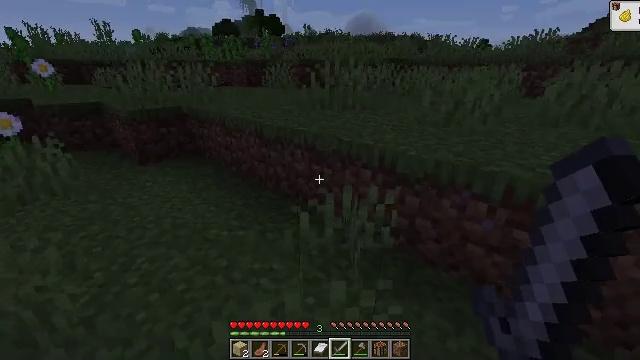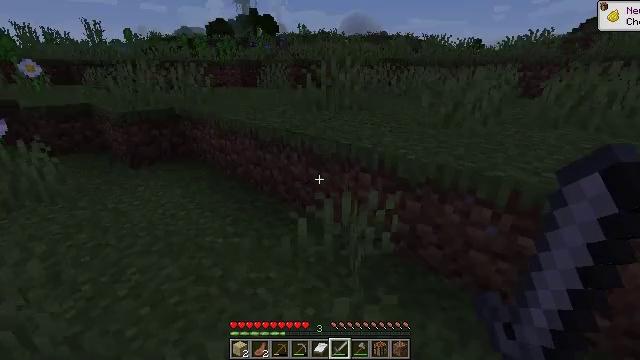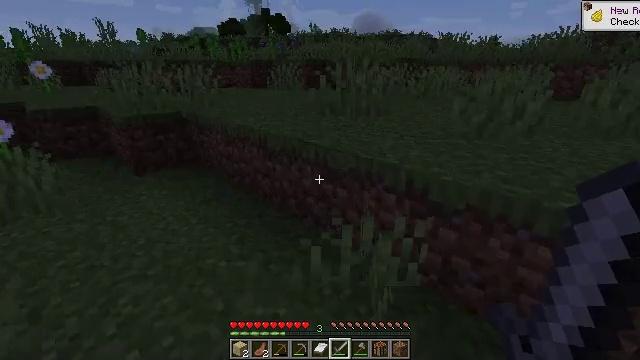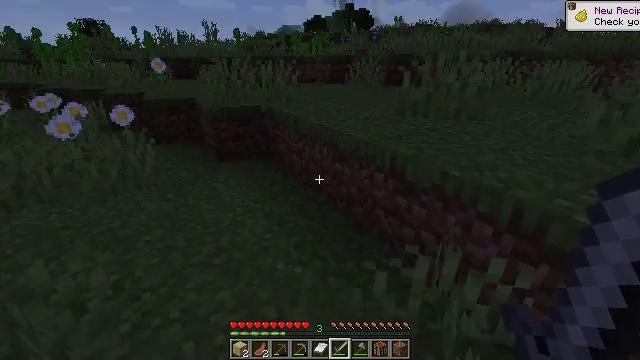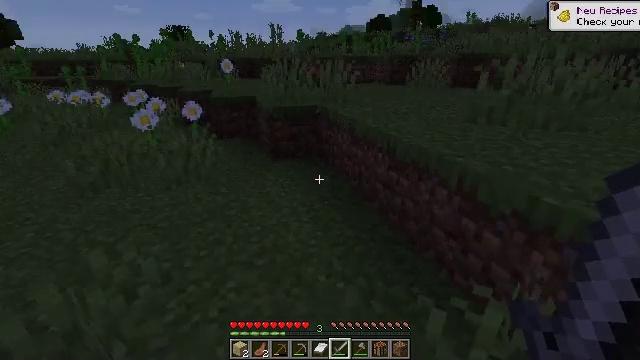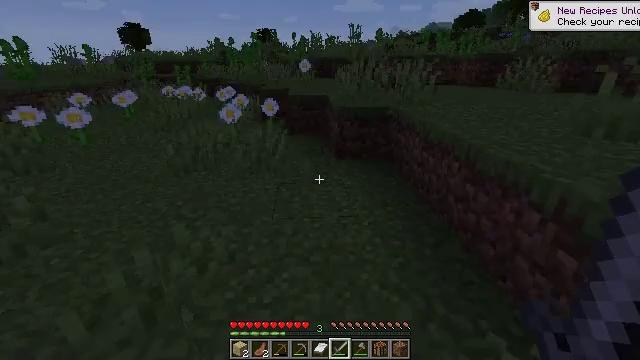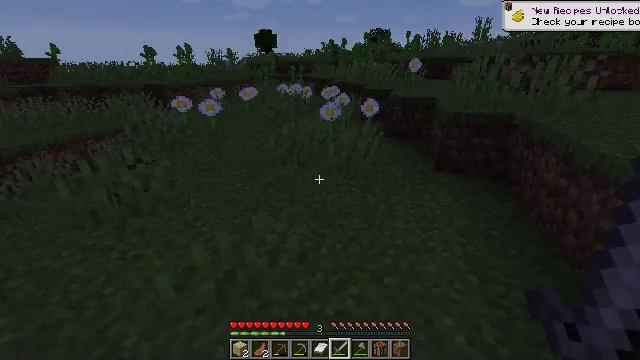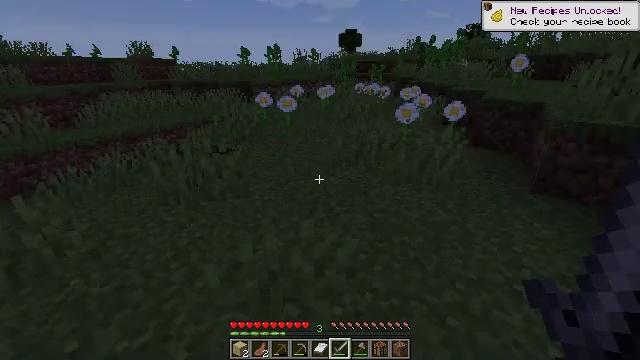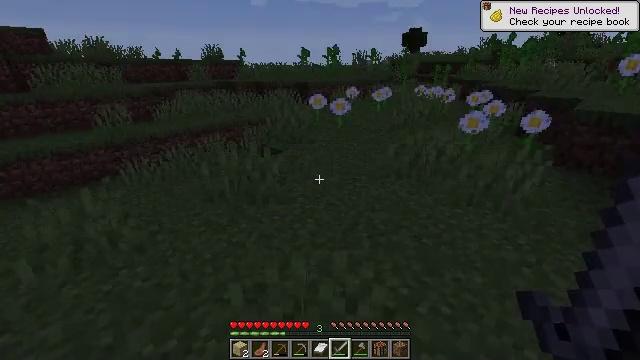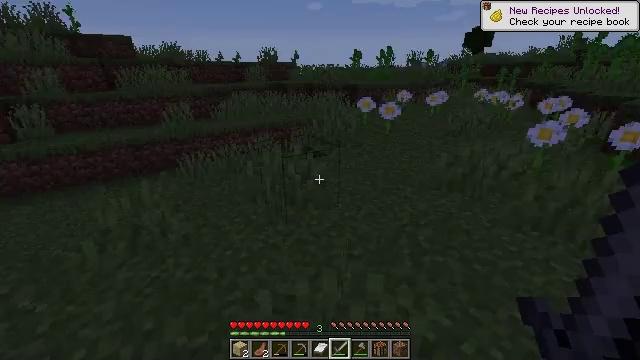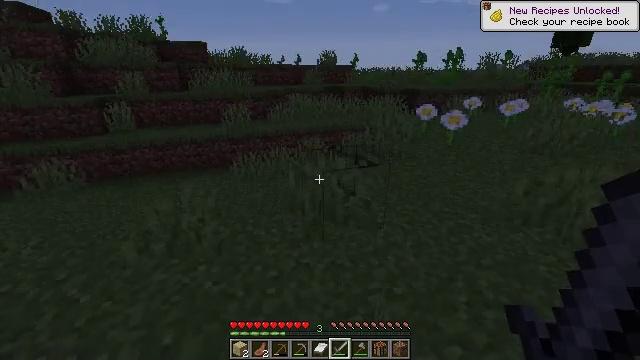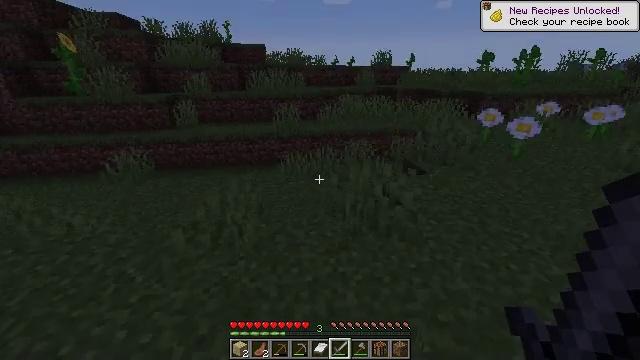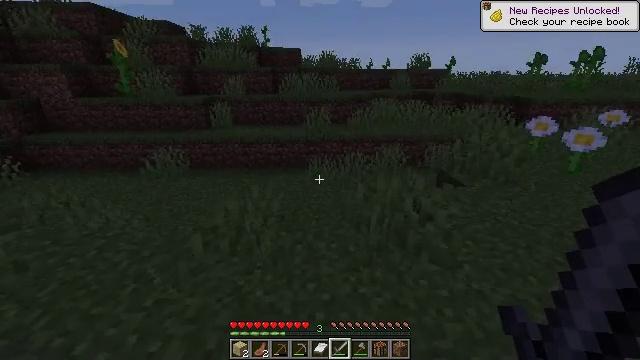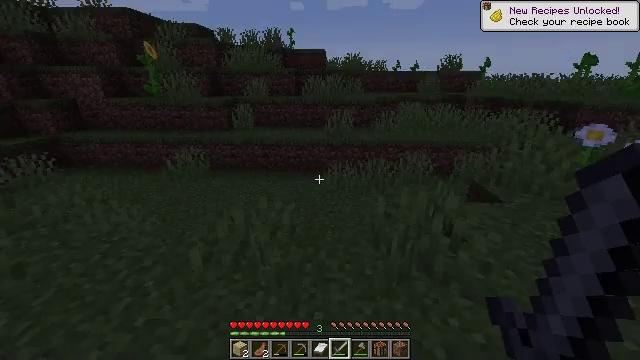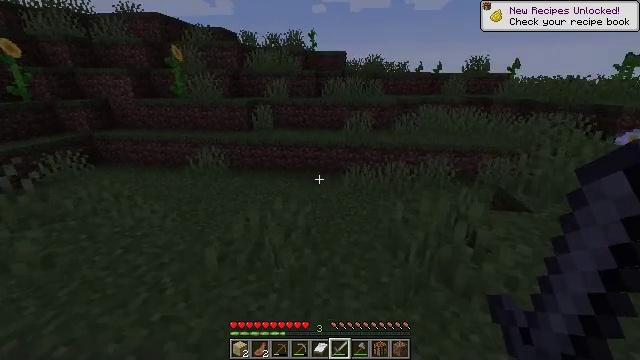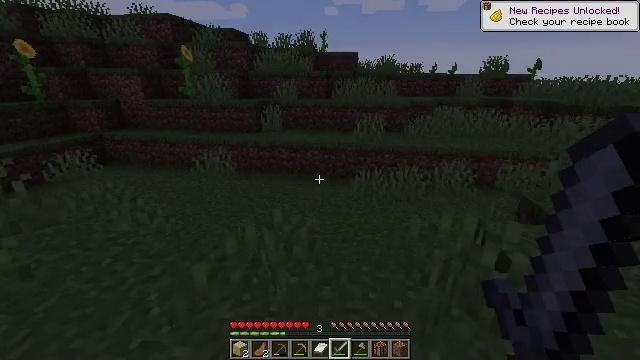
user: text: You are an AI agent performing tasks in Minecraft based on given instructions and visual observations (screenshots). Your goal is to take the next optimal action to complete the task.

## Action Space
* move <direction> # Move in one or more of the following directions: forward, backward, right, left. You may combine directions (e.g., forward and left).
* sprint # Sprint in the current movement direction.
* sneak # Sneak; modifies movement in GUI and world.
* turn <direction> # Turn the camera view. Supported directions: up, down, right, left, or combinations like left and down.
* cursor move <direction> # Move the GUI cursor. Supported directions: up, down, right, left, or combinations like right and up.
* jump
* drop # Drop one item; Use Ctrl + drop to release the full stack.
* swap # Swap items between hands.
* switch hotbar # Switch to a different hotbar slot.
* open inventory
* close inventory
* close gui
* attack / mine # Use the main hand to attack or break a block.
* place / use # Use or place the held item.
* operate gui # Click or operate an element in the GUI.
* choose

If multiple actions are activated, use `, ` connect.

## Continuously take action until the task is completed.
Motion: motion action
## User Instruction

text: Retrieve sunflower in your inventory.
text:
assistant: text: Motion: move forward, turn right
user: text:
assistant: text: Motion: move forward, turn left
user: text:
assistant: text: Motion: move forward, turn left
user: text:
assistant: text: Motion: move forward, turn left
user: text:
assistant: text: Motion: move forward, turn left
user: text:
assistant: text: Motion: move forward, turn left
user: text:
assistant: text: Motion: move forward, turn left
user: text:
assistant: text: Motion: move forward, turn left
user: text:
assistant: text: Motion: move forward, turn left
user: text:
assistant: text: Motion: move forward, turn left
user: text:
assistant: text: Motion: move forward, turn left
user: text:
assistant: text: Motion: move forward, turn left
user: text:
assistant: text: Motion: move forward, turn left
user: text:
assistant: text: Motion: move forward, turn left
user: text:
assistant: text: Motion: move forward, turn left
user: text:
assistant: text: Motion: move forward, turn left
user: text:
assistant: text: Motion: move forward, turn left
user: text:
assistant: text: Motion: move forward
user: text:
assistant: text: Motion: move forward
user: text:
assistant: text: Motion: move forward
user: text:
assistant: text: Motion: move forward
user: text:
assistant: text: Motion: move forward, turn left
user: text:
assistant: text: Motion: move forward
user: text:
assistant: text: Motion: move forward, turn left
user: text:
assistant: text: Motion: move forward, turn left
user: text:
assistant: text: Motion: move forward, turn left
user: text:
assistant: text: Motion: move forward, turn left
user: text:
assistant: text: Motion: move forward, turn left
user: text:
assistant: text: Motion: move forward, turn left
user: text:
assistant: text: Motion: move forward